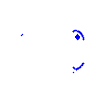
Particle: pion